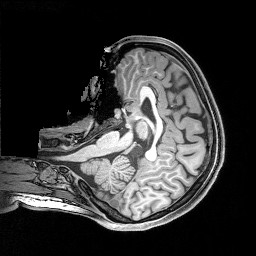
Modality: T1w
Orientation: axial
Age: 23
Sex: female
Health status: healthy